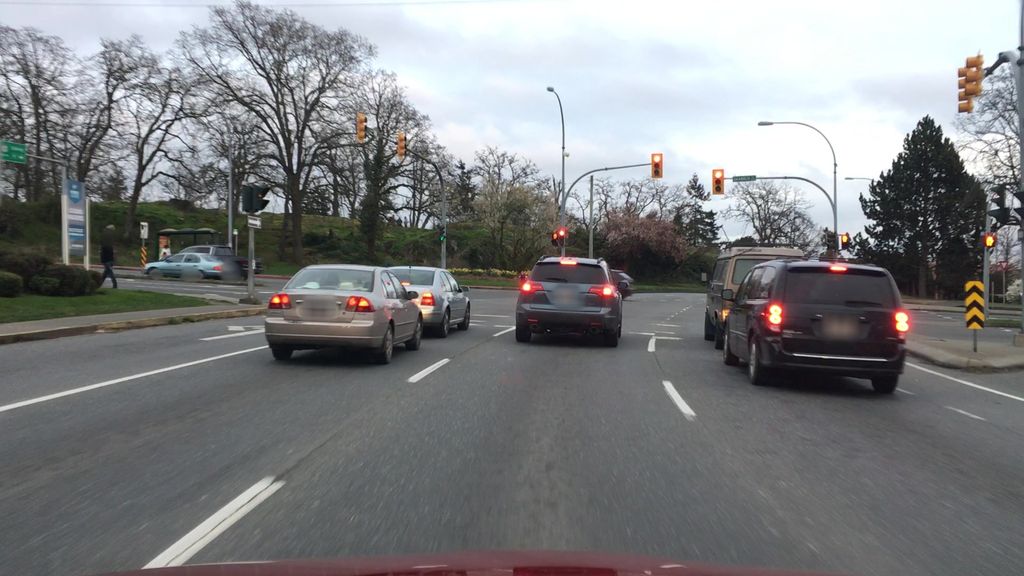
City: victoria